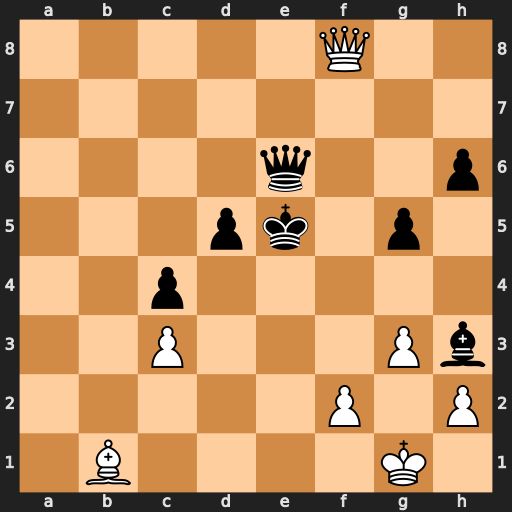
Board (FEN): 5Q2/8/4q2p/3pk1p1/2p5/2P3Pb/5P1P/1B4K1
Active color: w
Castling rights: -
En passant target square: -
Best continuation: f4+ gxf4 Qxf4#